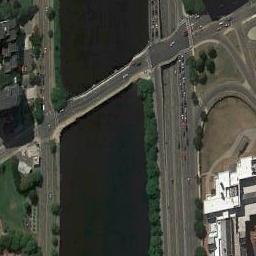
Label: bridge